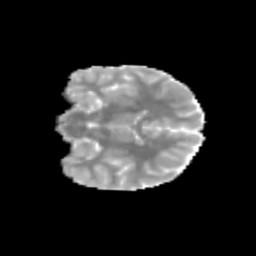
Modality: MD
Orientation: coronal
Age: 11
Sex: female
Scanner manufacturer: siemens
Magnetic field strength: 3 T
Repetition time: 3.8 s
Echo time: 0.07 s